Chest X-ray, PA view. Patient: 74 years old, sex M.
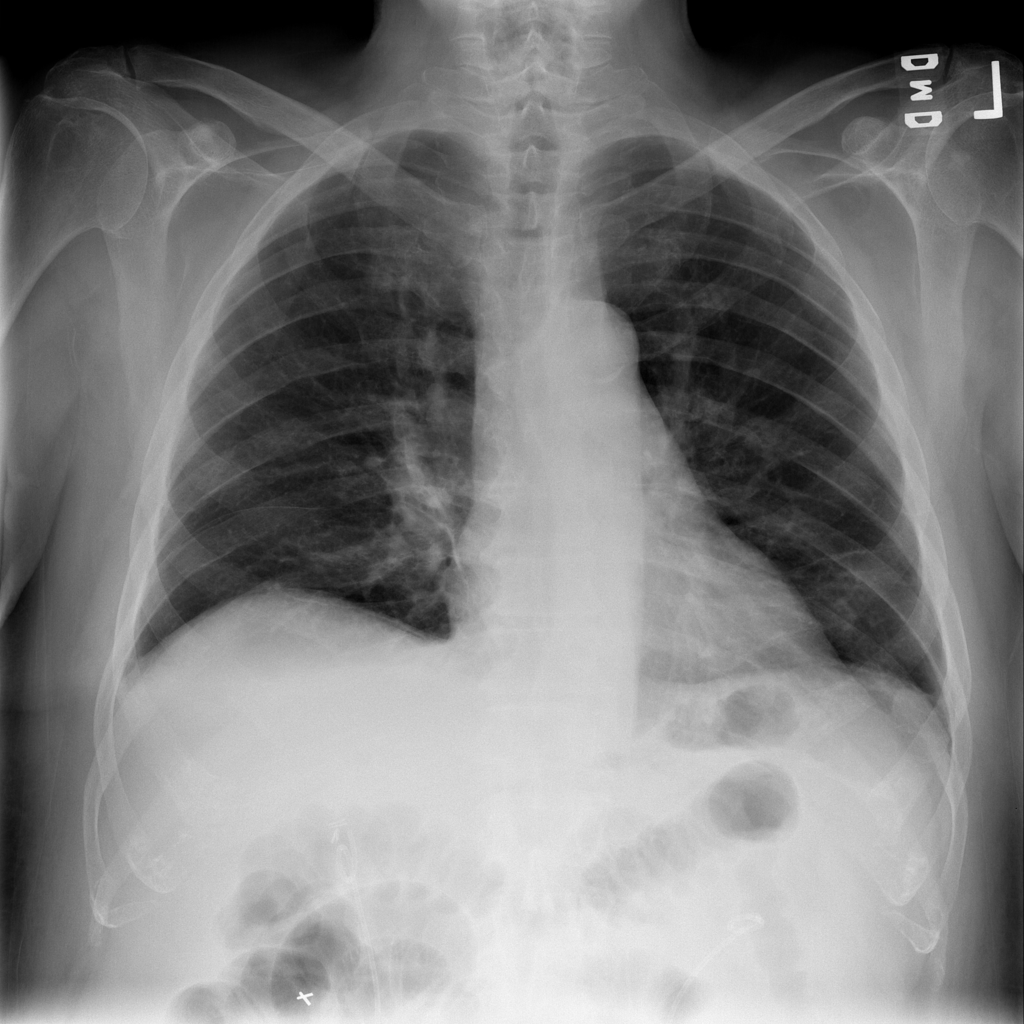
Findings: No Finding